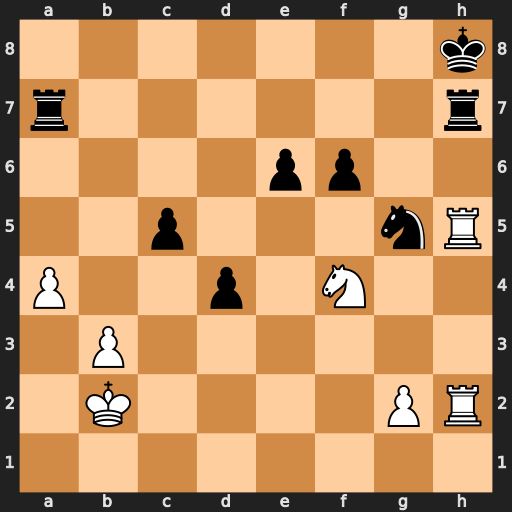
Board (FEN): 7k/r6r/4pp2/2p3nR/P2p1N2/1P6/1K4PR/8
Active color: w
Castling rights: -
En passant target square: -
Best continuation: Rxh7+ Nxh7 Nxe6